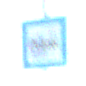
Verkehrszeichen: Polizei
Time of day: SunriseSunset
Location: Outdoor (Nature)
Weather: Clear
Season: Winter
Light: Natural